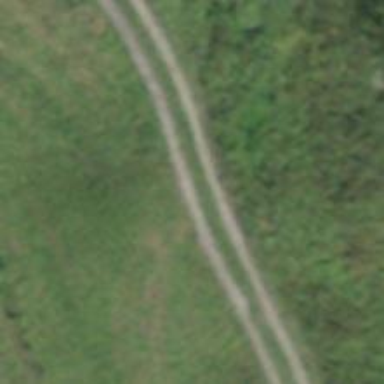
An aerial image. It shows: Grass track.